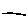
Label: line